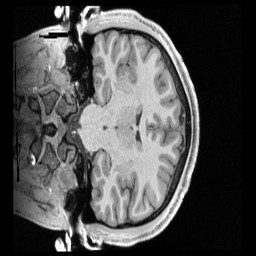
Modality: T1w
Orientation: coronal
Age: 21
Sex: male
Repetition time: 2.4 s
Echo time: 0.00222 s